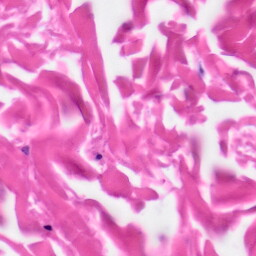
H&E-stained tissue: Skin